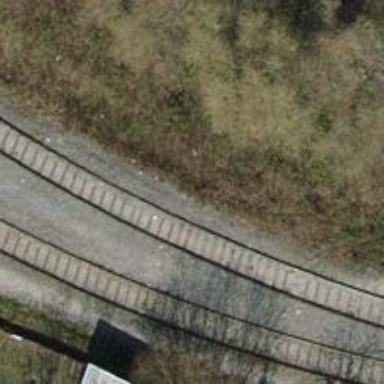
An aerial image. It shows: Single-track spur railway line.